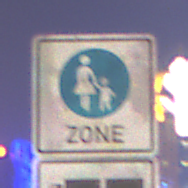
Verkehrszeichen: BeginnFussgaengerzone
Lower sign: MehrspurigeFahrzeugeFrei4
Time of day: Night
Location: Outdoor (Urban)
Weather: PartlyCloudy
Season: NotSpecified
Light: Natural